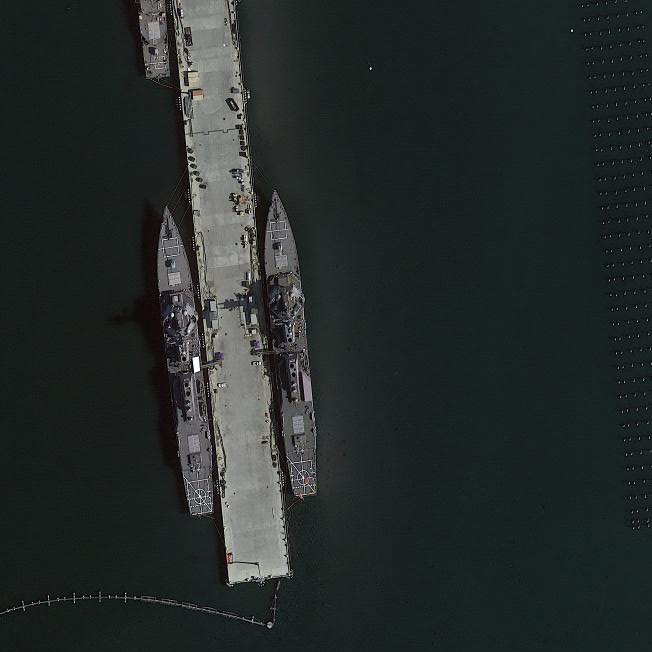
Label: destroyer